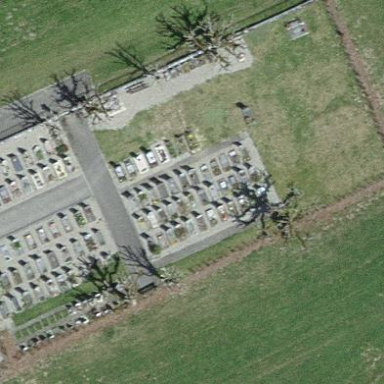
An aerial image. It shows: Cemetery.